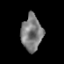
Tissue: prostate
Cell type: T cells
Senescence score: 0.2667
Nuclear area (px): 734
Mean DAPI intensity: 125.899